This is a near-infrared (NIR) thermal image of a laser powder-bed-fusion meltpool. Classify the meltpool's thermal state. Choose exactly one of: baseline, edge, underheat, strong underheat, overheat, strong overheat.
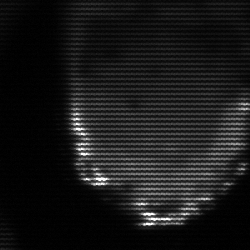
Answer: edge